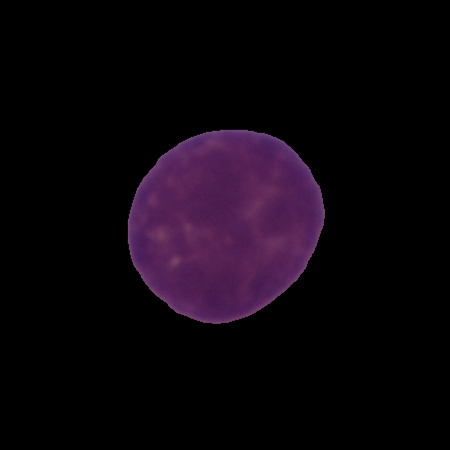
Label: healthy